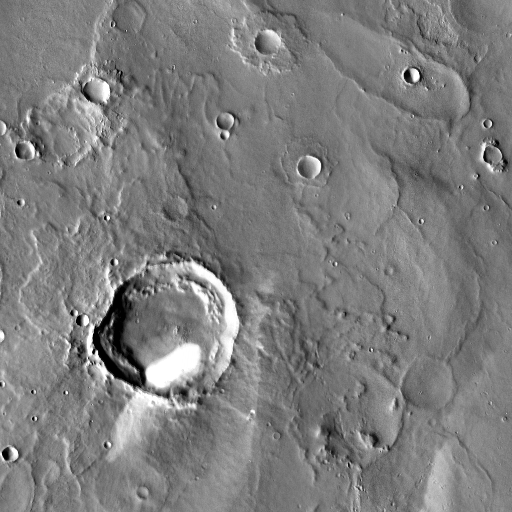
Crater classes present: Background, Other, Layered, Buried, Secondary